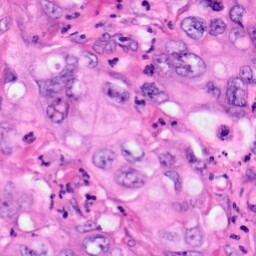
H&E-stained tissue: Pancreatic